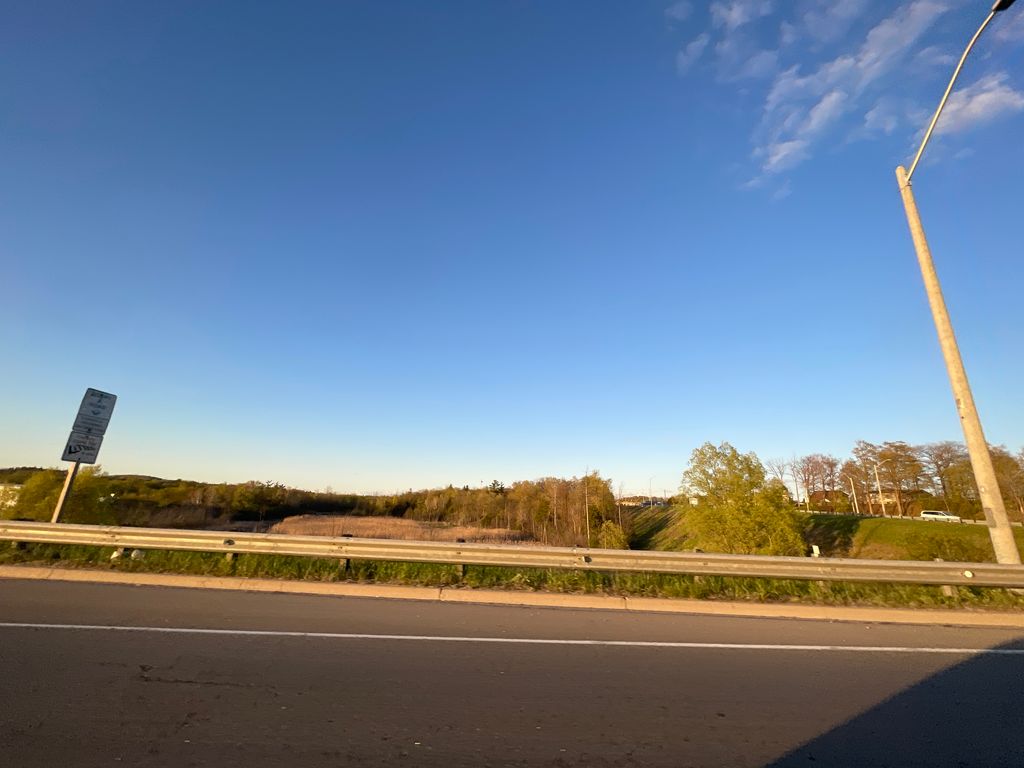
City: kitchener-waterloo